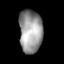
Tissue: lung
Cell type: T cells
Senescence score: 0.236
Nuclear area (px): 977
Mean DAPI intensity: 152.509